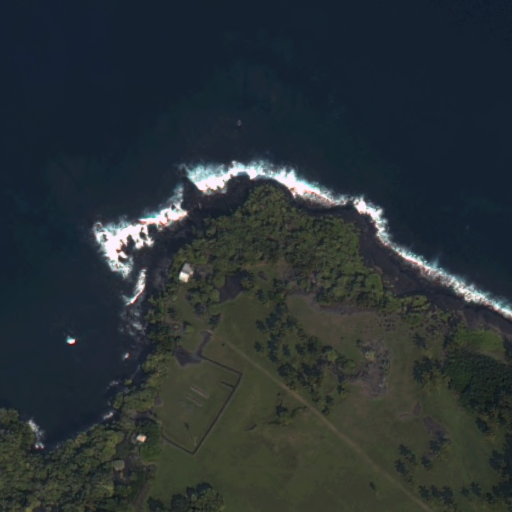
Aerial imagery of cape in Hawaii named Kalāhū Point containing only unknown